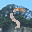
Label: 5